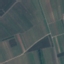
Land use / land cover: PermanentCrop